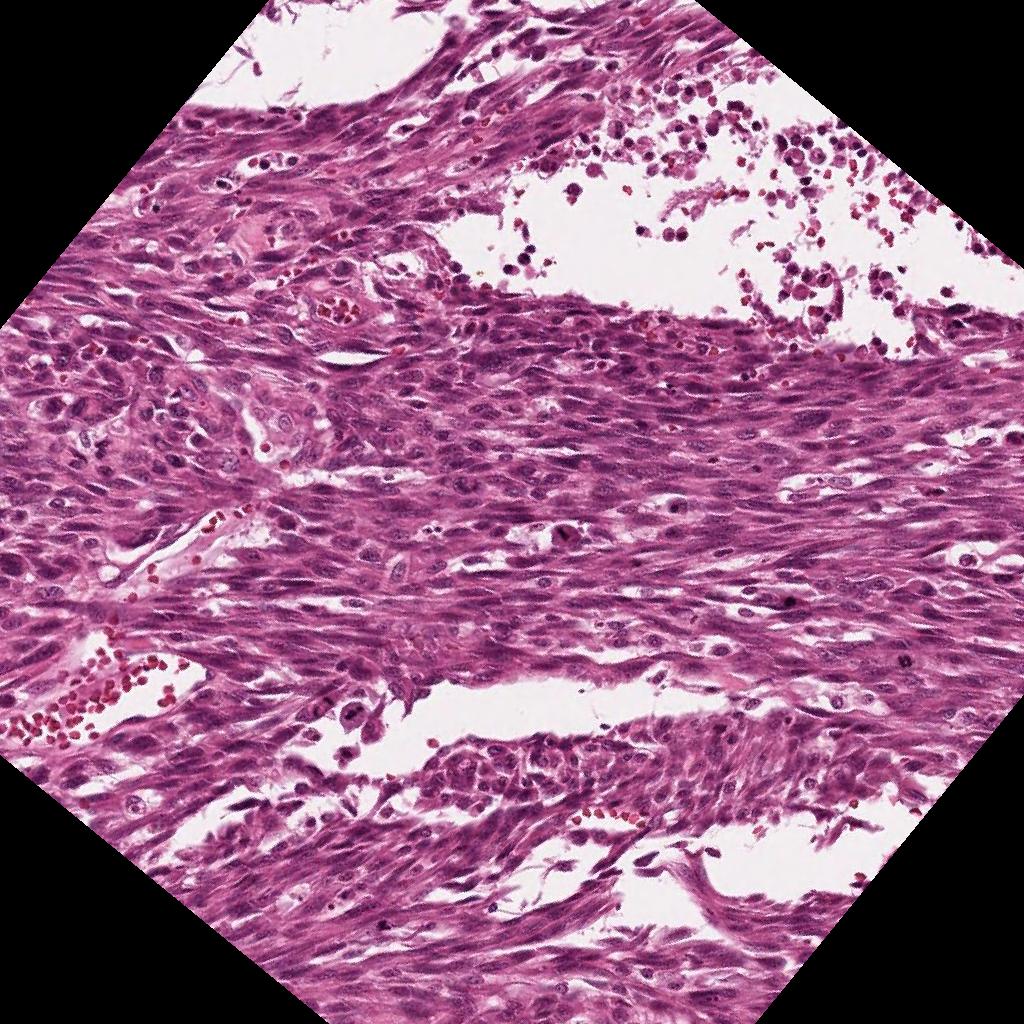
Label: Viable